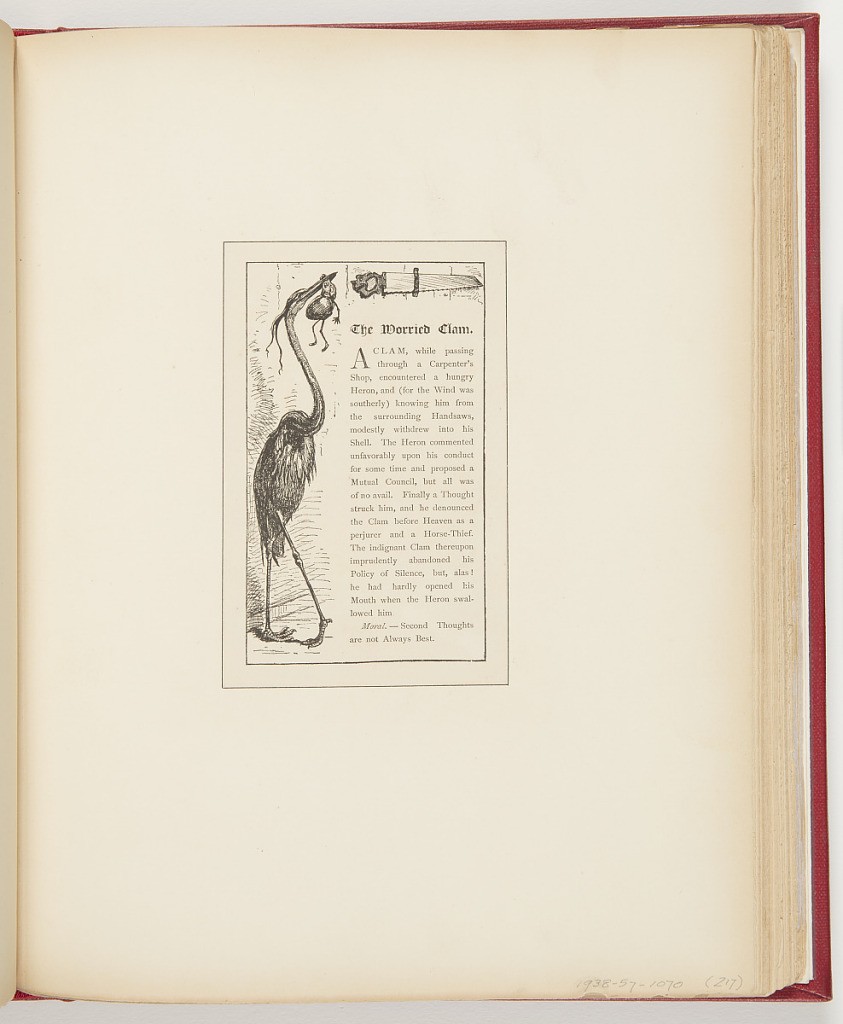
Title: The Worried Clam
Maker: Frederick Stuart Church, American, 1842–1924
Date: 1878
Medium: Printed in black ink on paper
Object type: Ephemera
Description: Left, profile of heron with clam in beak. Right, short story about heron and clam.